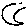
Label: moon